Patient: sex F, age 65
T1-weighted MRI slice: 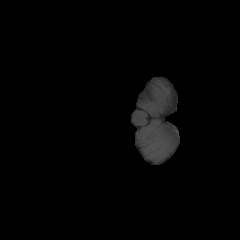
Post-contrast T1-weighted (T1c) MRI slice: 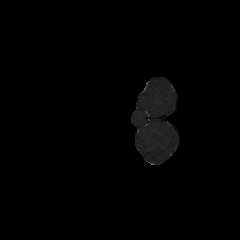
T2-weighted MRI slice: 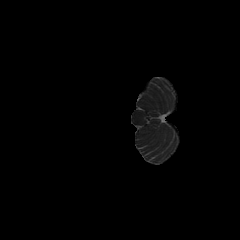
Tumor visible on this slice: no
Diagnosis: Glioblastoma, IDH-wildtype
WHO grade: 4